Field crop: maize
Growth stage: 2
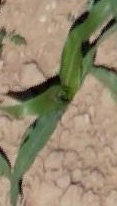
Species: maize